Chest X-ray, PA view. Patient: 61 years old, sex F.
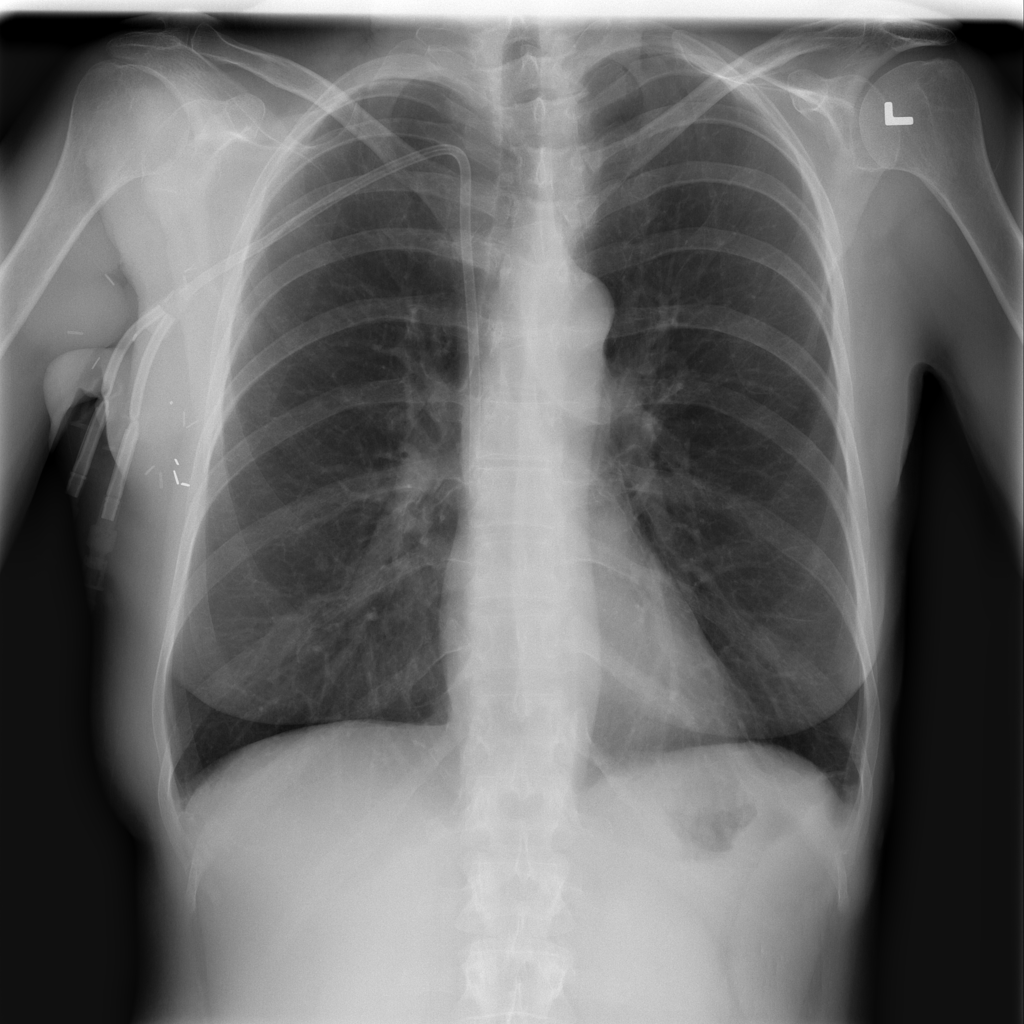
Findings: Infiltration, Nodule